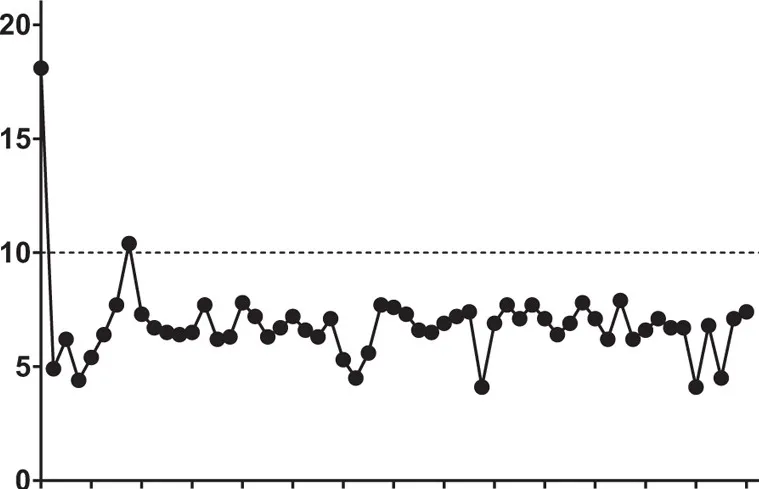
Trend in the 2-hour postprandial blood glucose levels throughout the hospitalization period. We achieved glycemic control within the standard limit (less than 10.0 mmol/L) recommended by the American Diabetes Association for diabetic patients.
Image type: chart (chart)